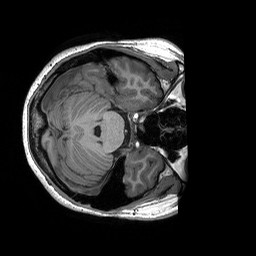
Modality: T1w
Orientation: axial
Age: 21
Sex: female
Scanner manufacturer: siemens
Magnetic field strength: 3 T
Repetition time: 2.53 s
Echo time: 0.00227 s